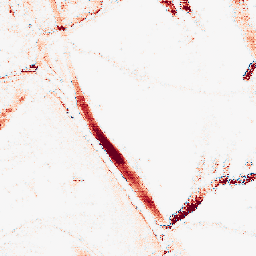
Category: morphological
Decomposition family: morphological_rect
Decomposition parameters: operation: opening
width: 20
height: 3
Upsampling method: regularized
Upsampling parameters: scale: 2
lambda_reg: 0.1
Upsampling scale: 2